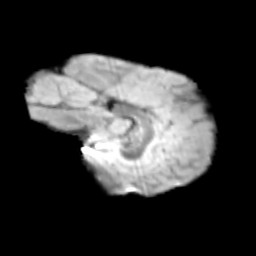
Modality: T2w
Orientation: sagittal
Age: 10
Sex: male
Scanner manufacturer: siemens
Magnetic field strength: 3 T
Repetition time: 3.8 s
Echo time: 0.07 s